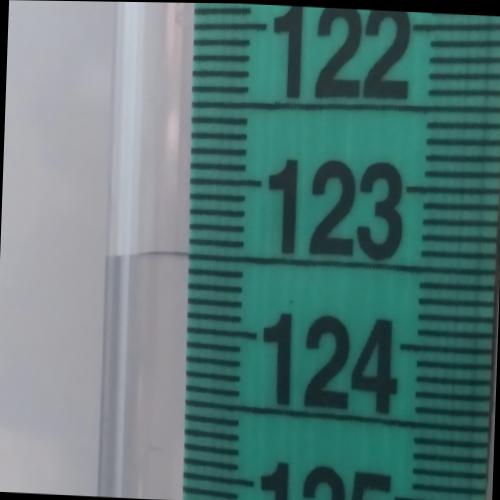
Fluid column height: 123.5 cm